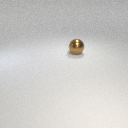
large brown metal sphere